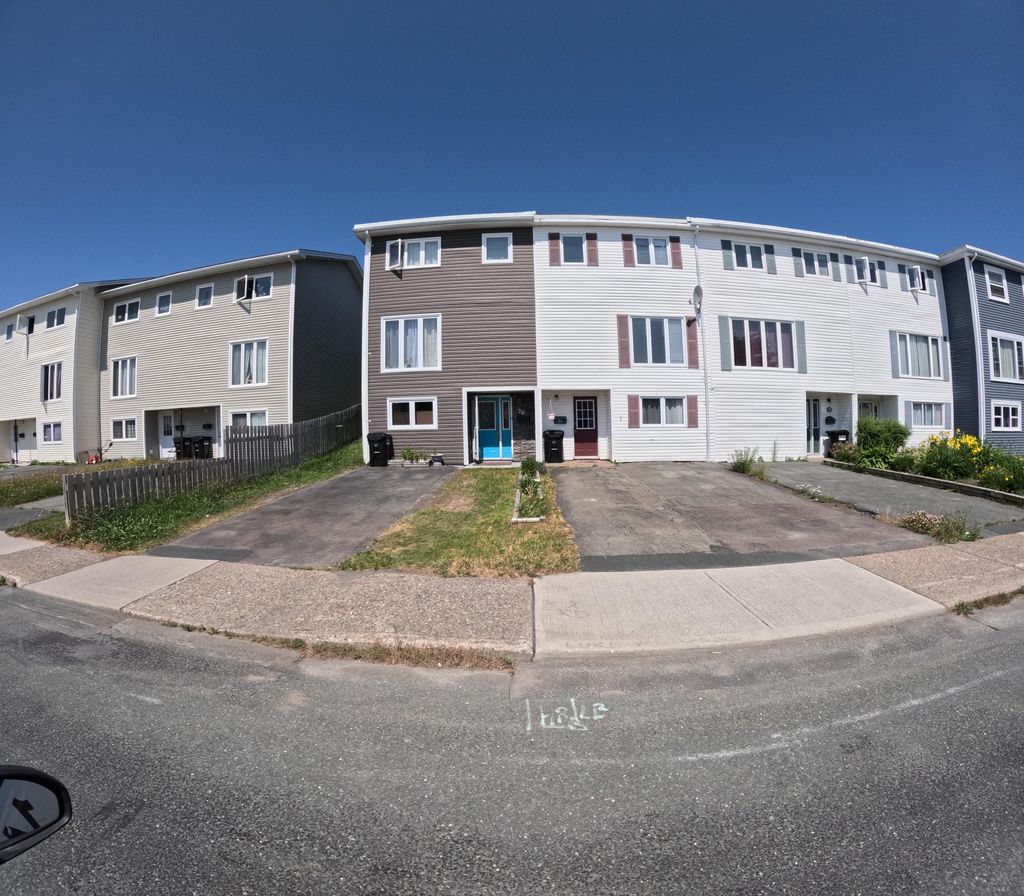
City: st_johns